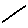
Label: line